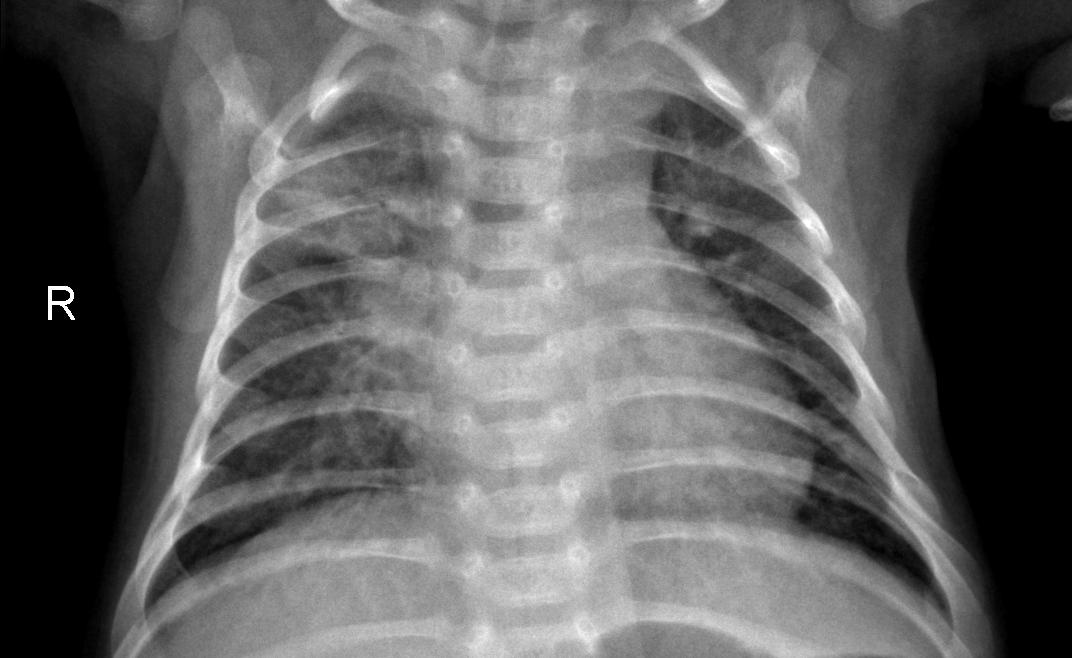
Diagnosis: PNEUMONIA